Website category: phone
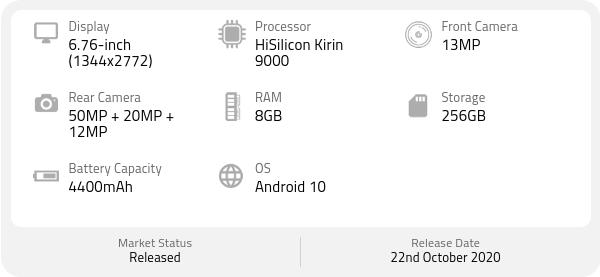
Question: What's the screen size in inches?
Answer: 6.76-inch

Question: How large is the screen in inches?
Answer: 6.76-inch

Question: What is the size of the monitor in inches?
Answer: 6.76-inch

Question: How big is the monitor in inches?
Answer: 6.76-inch

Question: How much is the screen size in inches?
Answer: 6.76-inch

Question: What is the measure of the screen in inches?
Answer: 6.76-inch

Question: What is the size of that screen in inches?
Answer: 6.76-inch

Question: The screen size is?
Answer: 6.76-inch

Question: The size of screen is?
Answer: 6.76-inch

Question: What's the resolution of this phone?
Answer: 1344x2772

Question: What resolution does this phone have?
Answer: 1344x2772

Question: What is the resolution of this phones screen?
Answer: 1344x2772

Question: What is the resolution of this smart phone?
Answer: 1344x2772

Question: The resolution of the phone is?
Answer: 1344x2772

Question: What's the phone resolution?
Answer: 1344x2772

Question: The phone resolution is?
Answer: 1344x2772

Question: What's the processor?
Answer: HiSilicon Kirin 9000

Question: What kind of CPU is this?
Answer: HiSilicon Kirin 9000

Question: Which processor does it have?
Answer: HiSilicon Kirin 9000

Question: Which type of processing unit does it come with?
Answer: HiSilicon Kirin 9000

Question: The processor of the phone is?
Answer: HiSilicon Kirin 9000

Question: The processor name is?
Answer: HiSilicon Kirin 9000

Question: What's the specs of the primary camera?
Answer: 50MP + 20MP + 12MP

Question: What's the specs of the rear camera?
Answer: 50MP + 20MP + 12MP

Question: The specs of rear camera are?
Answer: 50MP + 20MP + 12MP

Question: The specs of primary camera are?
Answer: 50MP + 20MP + 12MP

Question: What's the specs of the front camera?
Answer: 13MP

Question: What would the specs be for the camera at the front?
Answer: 13MP

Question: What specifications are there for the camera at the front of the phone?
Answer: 13MP

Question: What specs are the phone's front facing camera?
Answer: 13MP

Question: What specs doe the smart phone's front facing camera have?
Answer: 13MP

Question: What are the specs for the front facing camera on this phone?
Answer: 13MP

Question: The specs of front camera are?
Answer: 13MP

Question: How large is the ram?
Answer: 8GB

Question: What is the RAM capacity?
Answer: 8GB

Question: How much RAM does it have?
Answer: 8GB

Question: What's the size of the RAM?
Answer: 8GB

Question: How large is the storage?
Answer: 256GB

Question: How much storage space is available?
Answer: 256GB

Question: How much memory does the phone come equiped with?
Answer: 256GB

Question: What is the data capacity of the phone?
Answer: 256GB

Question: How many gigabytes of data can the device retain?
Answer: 256GB

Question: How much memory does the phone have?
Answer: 256GB

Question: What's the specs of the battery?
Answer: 4400mAh

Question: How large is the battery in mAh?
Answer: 4400mAh

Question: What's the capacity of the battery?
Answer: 4400mAh

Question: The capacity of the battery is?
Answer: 4400mAh

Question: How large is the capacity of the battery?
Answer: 4400mAh

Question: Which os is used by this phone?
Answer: Android 10

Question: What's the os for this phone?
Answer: Android 10

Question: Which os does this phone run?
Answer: Android 10

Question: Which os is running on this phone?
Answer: Android 10

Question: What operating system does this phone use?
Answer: Android 10

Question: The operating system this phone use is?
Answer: Android 10

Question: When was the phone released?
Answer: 22nd October 2020

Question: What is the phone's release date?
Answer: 22nd October 2020

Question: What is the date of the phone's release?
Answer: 22nd October 2020

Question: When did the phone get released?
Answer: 22nd October 2020

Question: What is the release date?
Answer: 22nd October 2020

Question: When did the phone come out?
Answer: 22nd October 2020

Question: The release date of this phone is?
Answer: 22nd October 2020